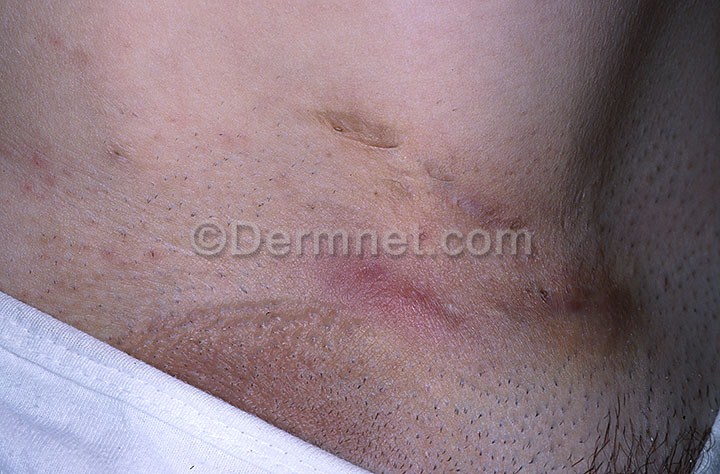
Disease: Acne and Rosacea Photos